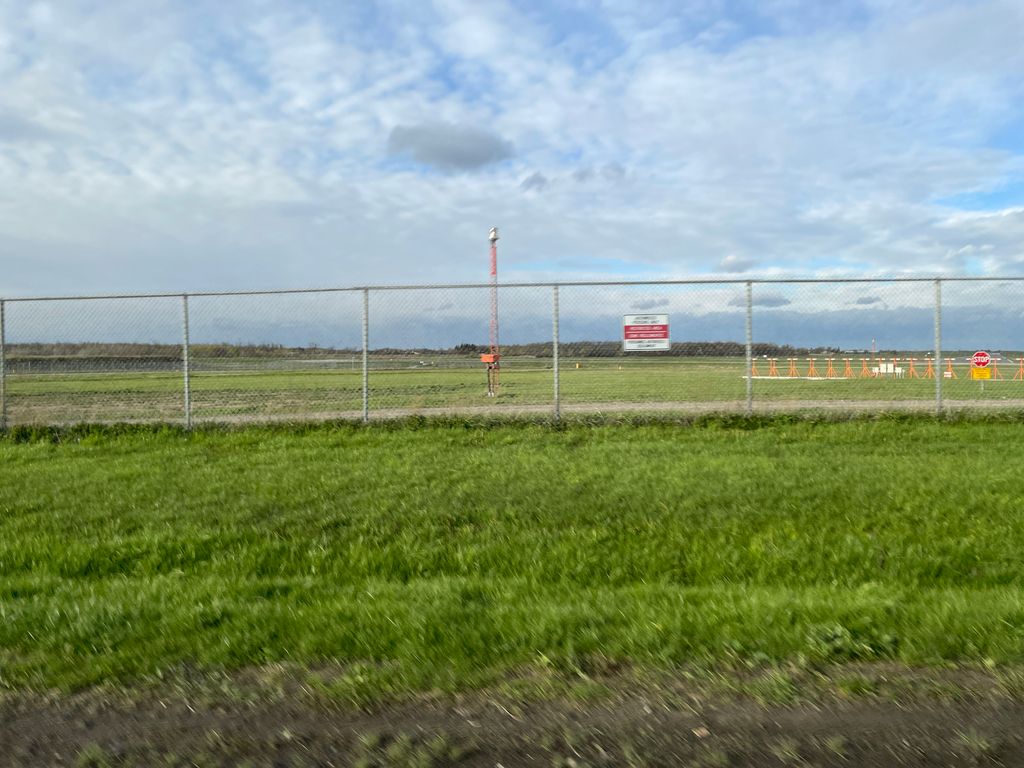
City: kitchener-waterloo